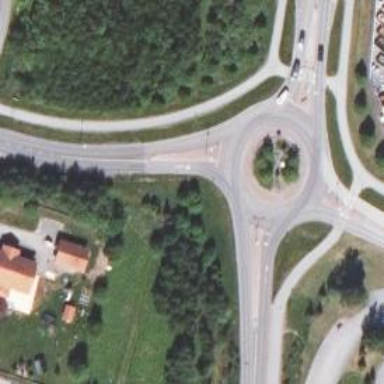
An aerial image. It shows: Roundabout at tertiary road junction.